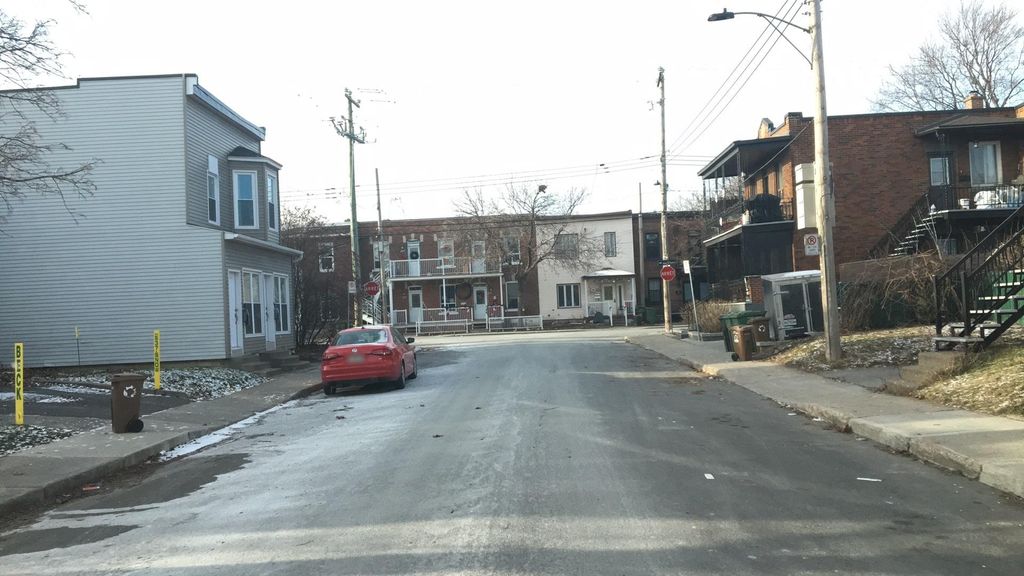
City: montreal